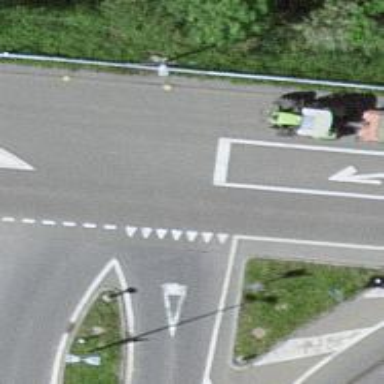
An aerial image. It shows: Primary road with asphalt surface.